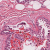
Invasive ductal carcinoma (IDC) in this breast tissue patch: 0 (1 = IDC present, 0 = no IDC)